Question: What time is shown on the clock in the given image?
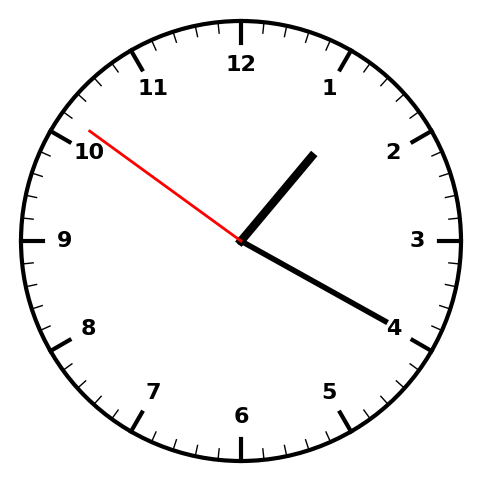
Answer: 01:19:51